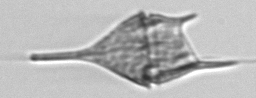
Label: Tripos_lineatus